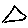
Label: triangle